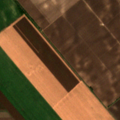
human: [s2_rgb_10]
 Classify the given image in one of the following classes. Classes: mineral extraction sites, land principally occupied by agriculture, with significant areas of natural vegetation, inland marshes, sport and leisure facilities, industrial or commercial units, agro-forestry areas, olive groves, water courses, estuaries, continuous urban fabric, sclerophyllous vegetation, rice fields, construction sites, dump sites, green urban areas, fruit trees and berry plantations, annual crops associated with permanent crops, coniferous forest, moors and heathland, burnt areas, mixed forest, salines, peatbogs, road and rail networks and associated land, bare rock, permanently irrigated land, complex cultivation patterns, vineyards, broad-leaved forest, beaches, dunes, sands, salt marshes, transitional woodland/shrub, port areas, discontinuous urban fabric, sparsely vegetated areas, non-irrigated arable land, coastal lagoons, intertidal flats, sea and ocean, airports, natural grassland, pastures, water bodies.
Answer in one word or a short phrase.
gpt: non-irrigated arable land